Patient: sex M, age 38
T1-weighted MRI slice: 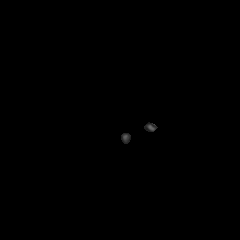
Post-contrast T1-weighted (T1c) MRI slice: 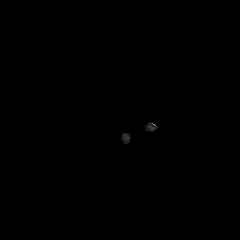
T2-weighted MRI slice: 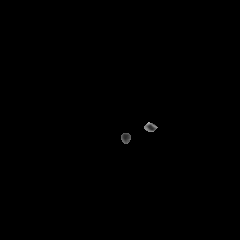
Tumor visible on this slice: no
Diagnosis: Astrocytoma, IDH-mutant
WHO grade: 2